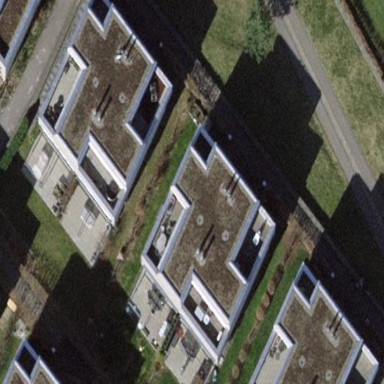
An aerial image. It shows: Terrace building.